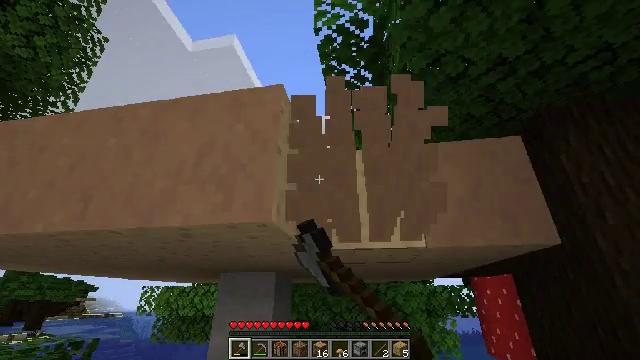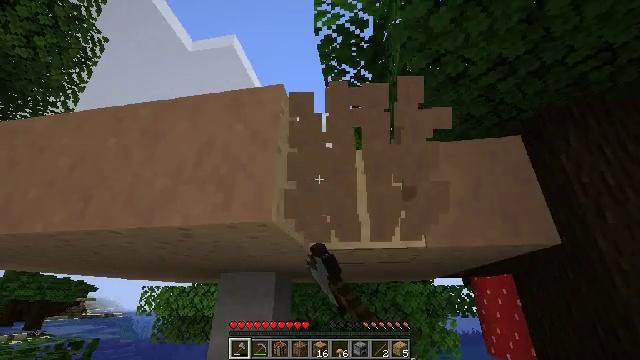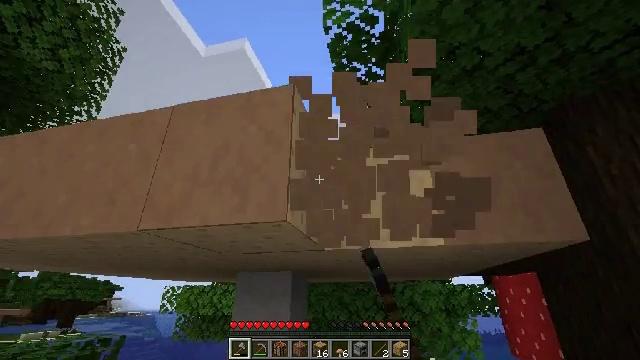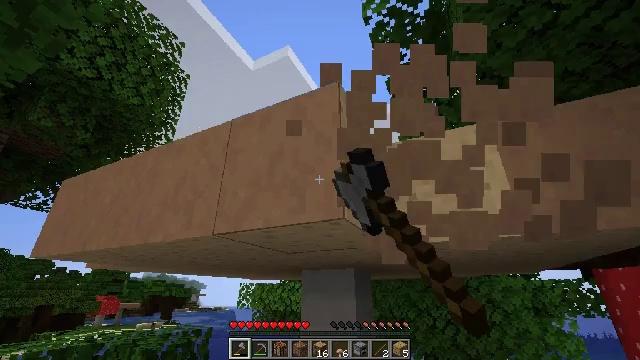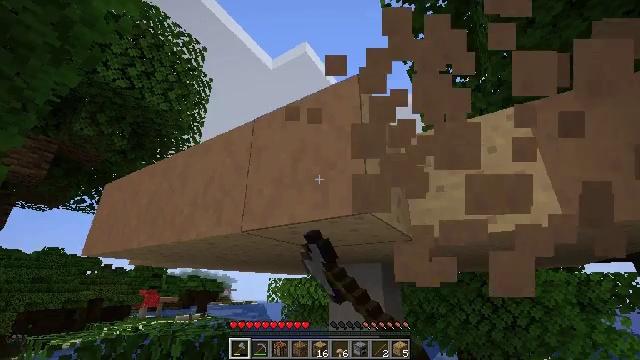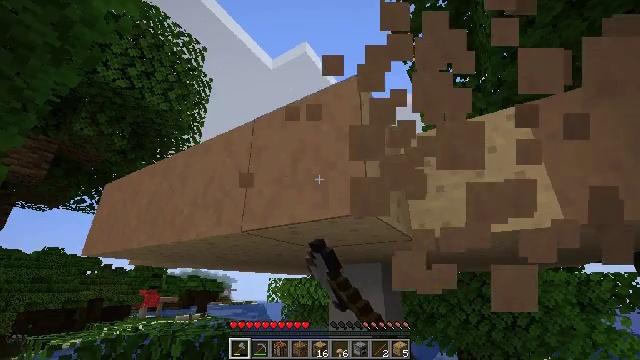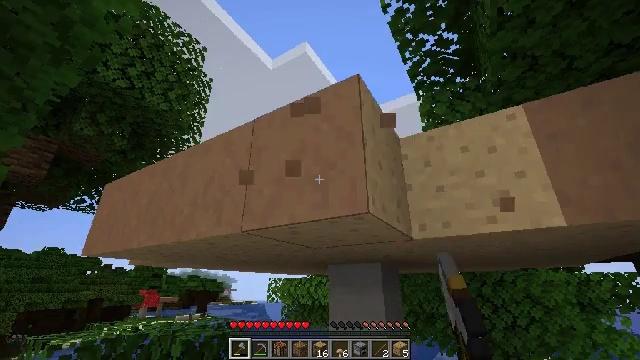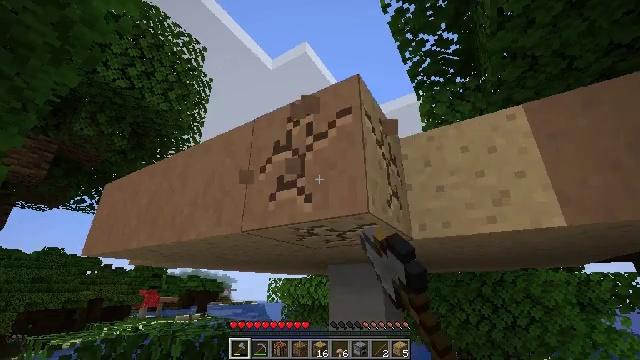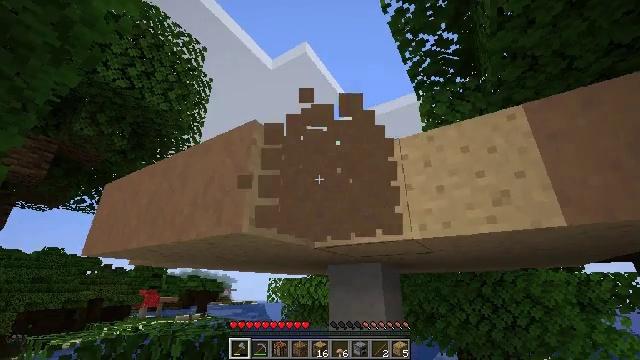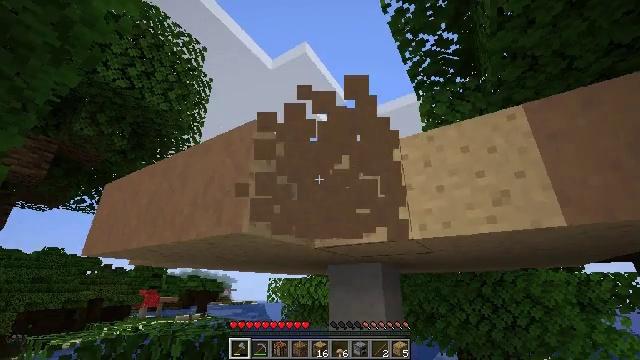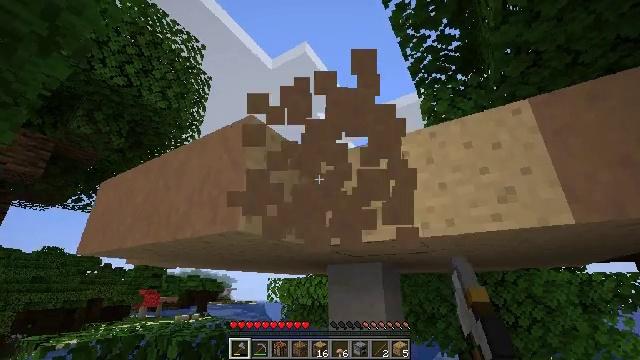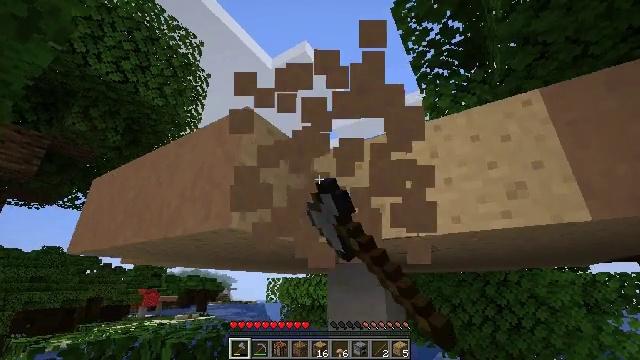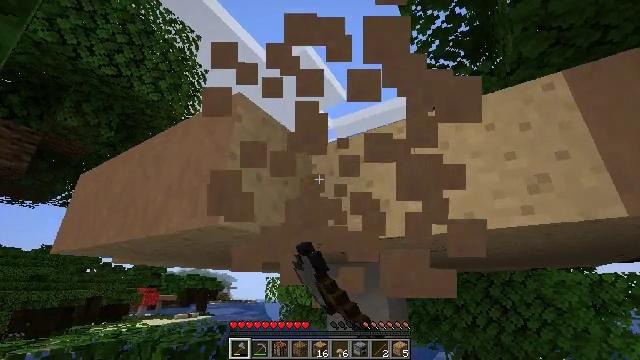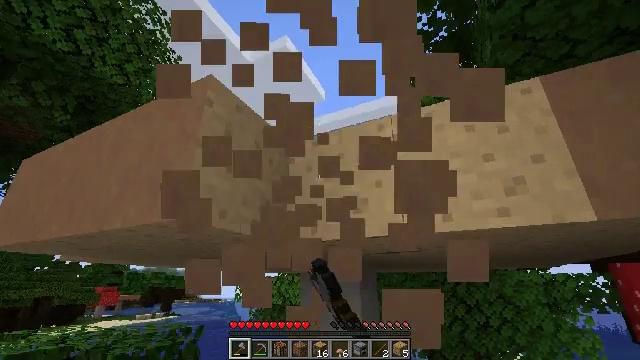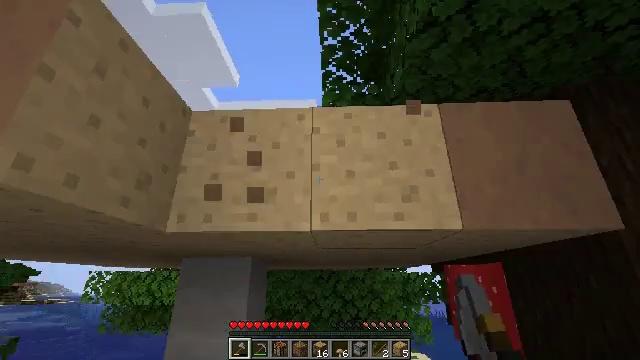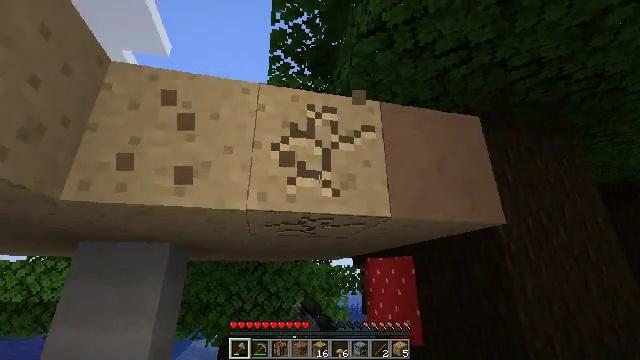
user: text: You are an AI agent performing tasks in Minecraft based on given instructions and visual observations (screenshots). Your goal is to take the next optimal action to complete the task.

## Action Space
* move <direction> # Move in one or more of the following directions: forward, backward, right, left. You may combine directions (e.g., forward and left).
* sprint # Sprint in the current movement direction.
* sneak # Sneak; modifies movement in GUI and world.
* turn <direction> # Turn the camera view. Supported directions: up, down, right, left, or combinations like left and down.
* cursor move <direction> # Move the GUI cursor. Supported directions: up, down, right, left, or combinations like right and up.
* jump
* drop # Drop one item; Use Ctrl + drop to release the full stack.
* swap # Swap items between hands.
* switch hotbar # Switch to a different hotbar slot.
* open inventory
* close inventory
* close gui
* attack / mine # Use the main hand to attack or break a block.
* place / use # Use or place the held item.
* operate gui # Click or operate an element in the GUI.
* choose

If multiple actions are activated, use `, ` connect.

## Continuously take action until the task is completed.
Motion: motion action
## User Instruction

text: Gather brown mushroom block as building material.
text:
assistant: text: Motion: attack / mine
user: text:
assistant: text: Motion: turn left, attack / mine
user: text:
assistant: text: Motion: turn left, attack / mine
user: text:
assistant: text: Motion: turn left and down, attack / mine
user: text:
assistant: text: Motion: attack / mine
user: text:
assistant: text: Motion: attack / mine
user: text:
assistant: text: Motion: attack / mine
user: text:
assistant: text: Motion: attack / mine
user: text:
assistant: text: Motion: attack / mine
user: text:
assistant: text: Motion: move forward, attack / mine
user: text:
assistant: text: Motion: move forward, attack / mine
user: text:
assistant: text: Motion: move forward, attack / mine
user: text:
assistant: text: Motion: move forward, turn right, attack / mine
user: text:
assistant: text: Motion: turn right, attack / mine
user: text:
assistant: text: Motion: turn right and down, attack / mine
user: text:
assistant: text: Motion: turn right, attack / mine
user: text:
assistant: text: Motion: attack / mine
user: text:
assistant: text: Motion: attack / mine
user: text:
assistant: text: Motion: attack / mine
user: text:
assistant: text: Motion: attack / mine
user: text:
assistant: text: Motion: attack / mine
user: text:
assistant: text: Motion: attack / mine
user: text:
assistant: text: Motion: turn left and up, attack / mine
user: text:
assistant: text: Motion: turn left and up, attack / mine
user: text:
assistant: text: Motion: turn left and up, attack / mine
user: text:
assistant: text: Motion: turn left and up, attack / mine
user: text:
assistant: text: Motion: turn left and up, attack / mine
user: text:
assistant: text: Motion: attack / mine
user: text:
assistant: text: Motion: attack / mine
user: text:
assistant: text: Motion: attack / mine